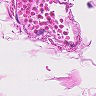
Metastatic tissue present: no